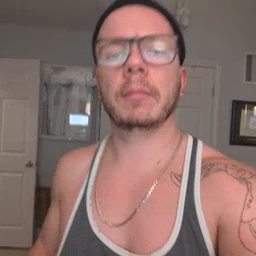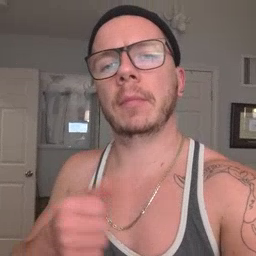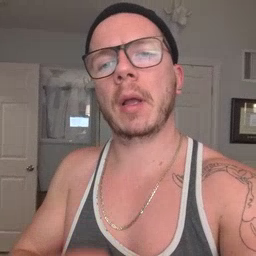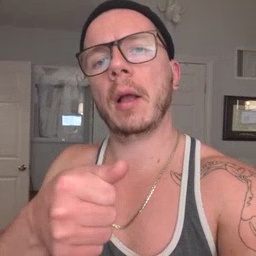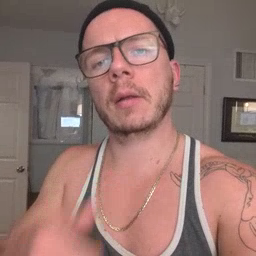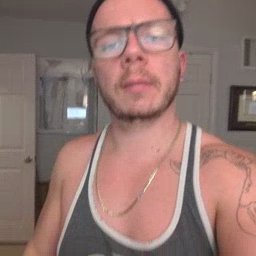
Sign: hide